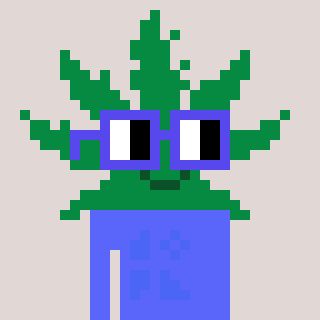
a pixel art character with square blue glasses, a weed-shaped head and a purple-colored body on a warm background